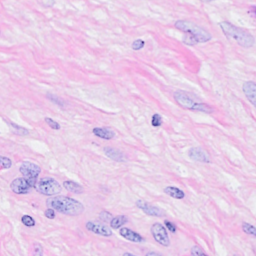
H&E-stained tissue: Breast